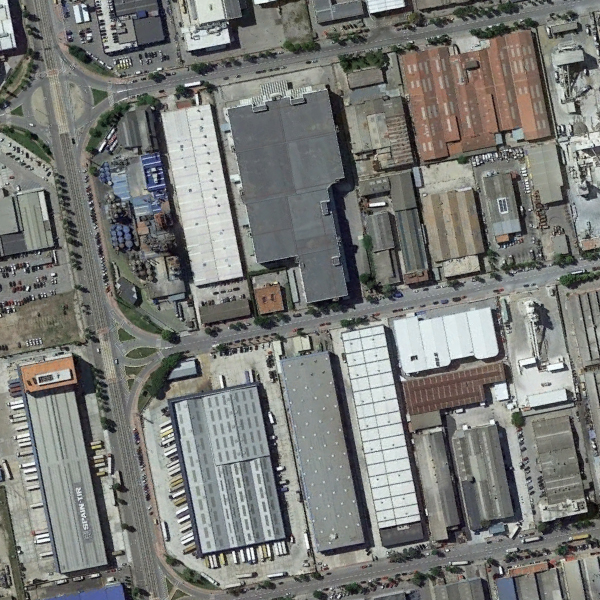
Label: Industrial